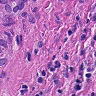
Metastatic tissue present: yes